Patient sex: F
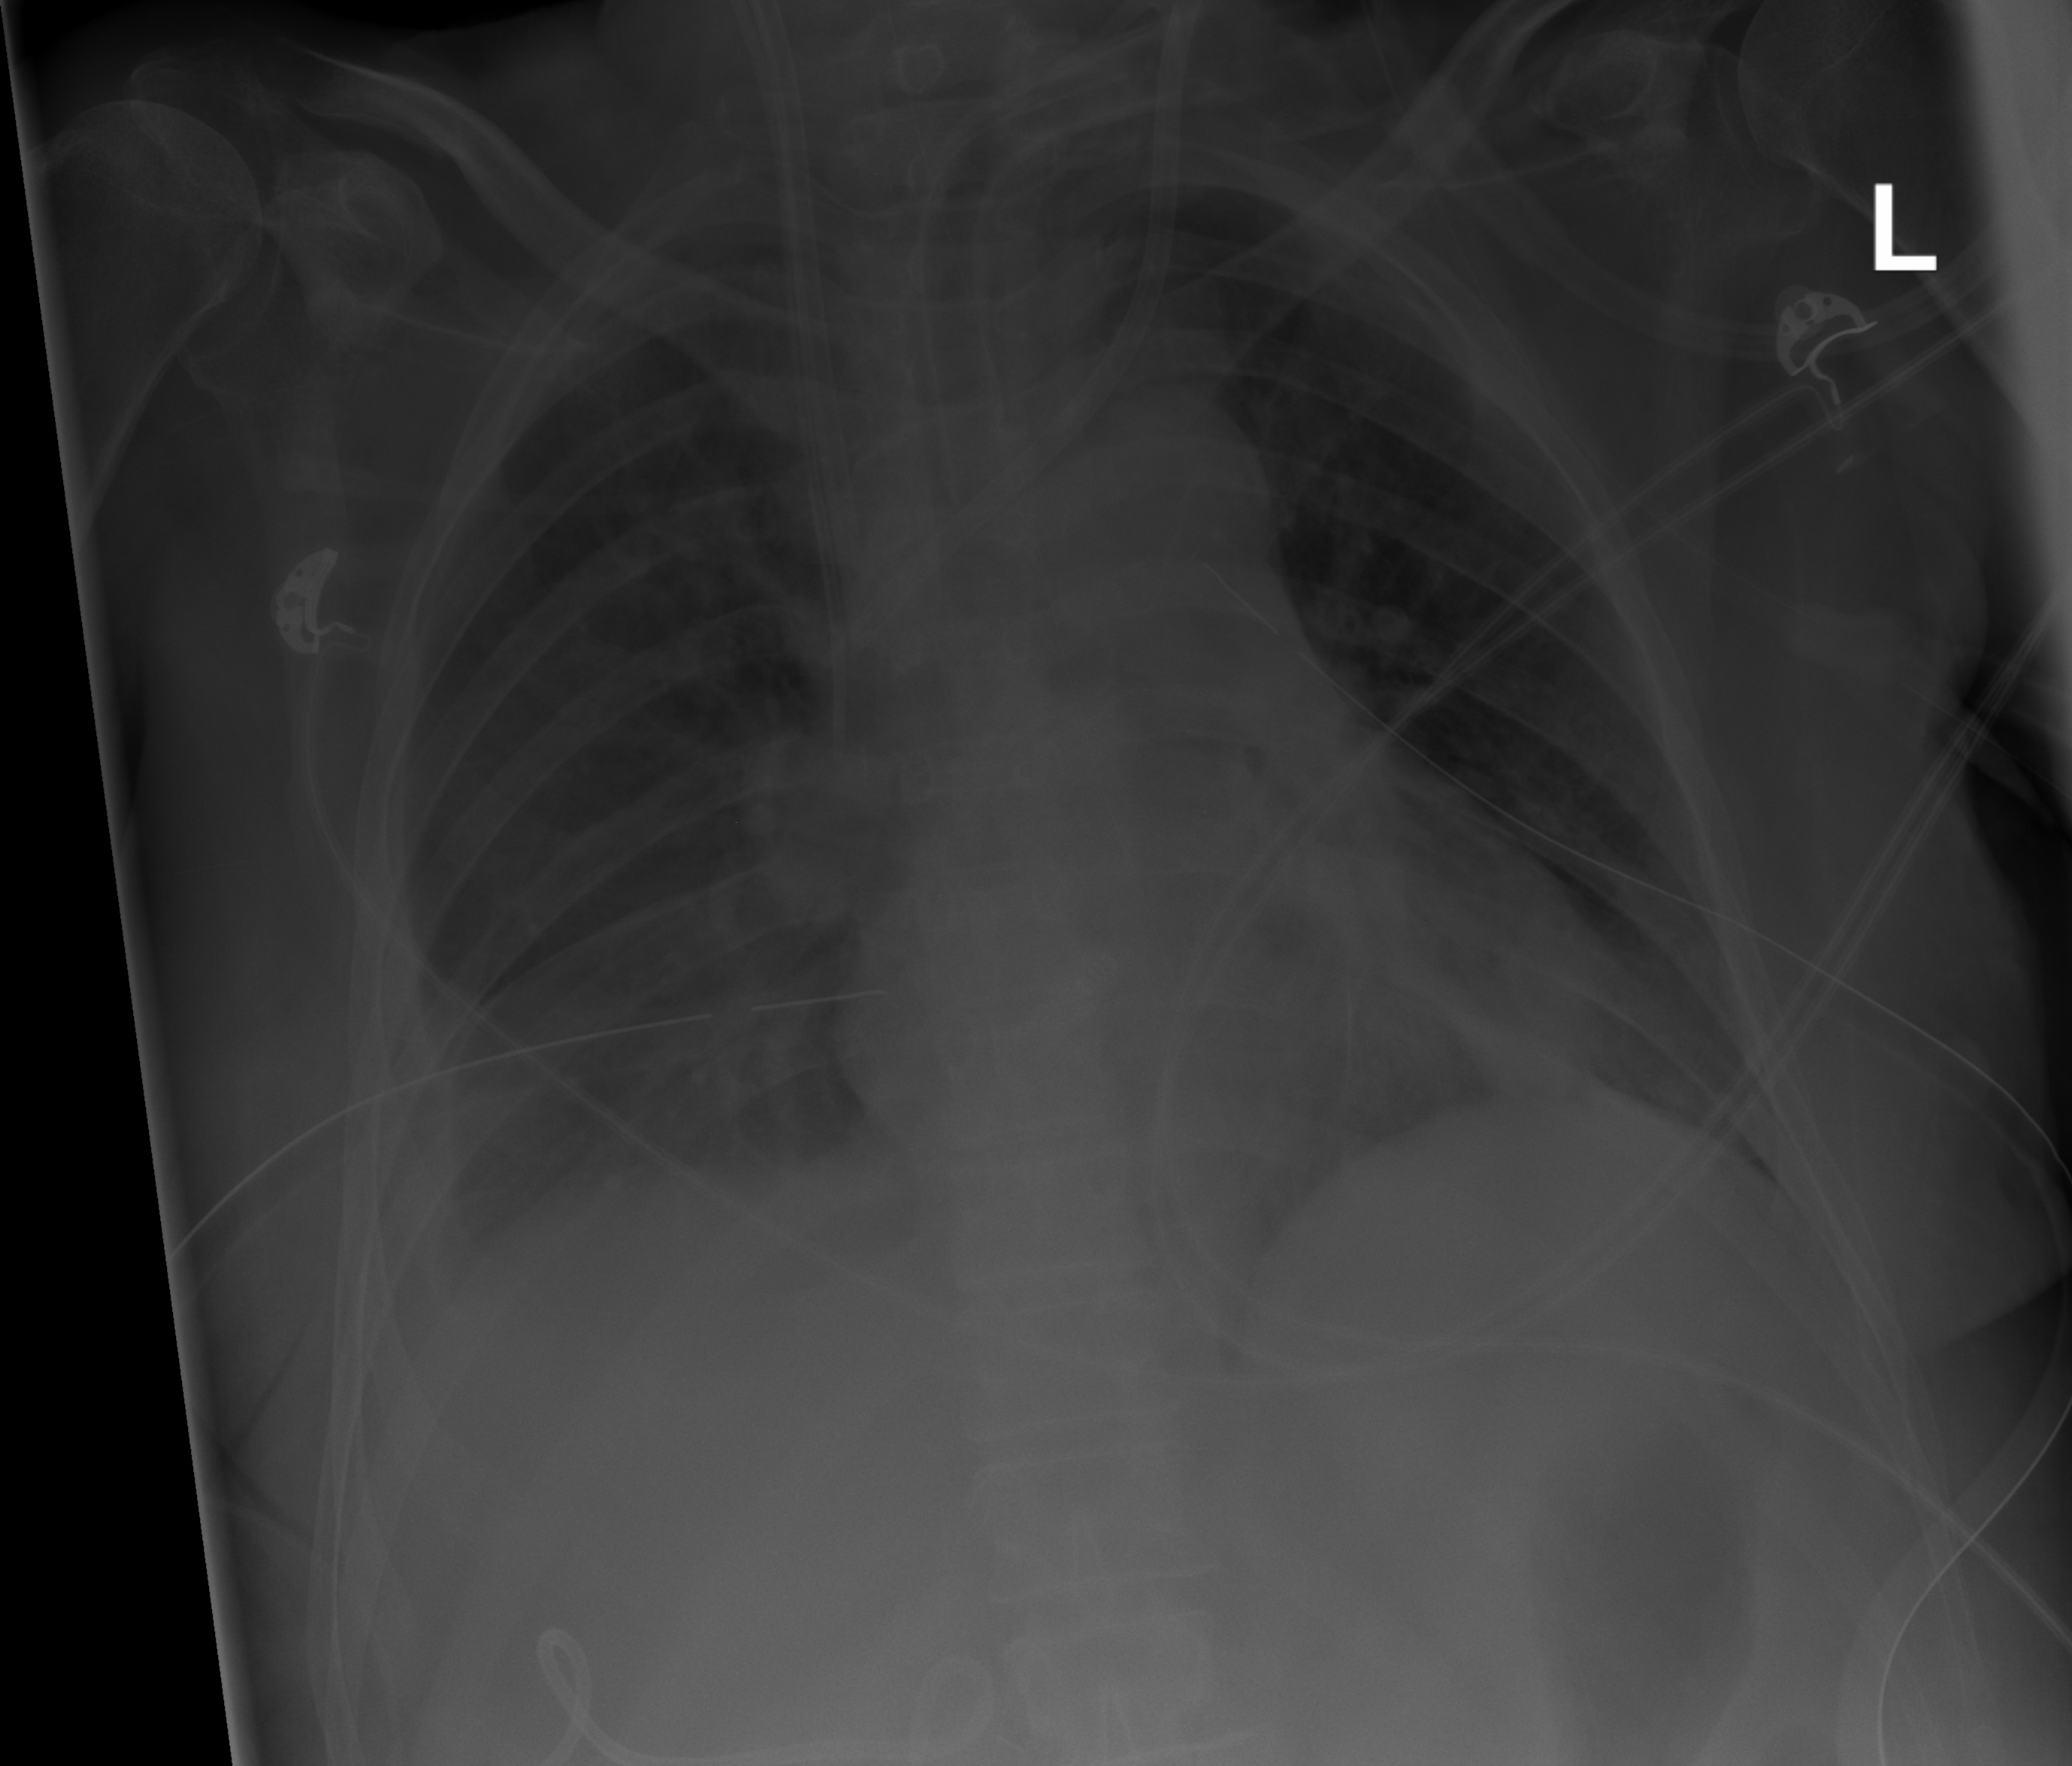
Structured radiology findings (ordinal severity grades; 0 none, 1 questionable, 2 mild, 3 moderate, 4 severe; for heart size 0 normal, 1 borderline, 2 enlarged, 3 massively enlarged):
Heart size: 1
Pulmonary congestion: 2
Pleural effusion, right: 2
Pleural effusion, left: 0
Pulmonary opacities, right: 0
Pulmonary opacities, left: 0
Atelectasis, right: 1
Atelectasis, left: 1